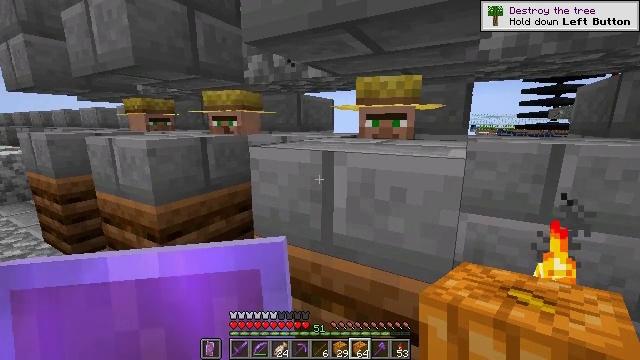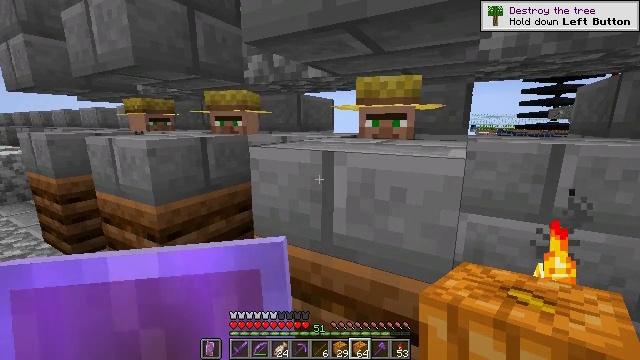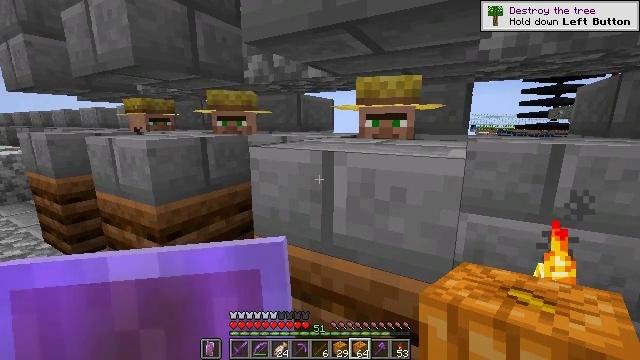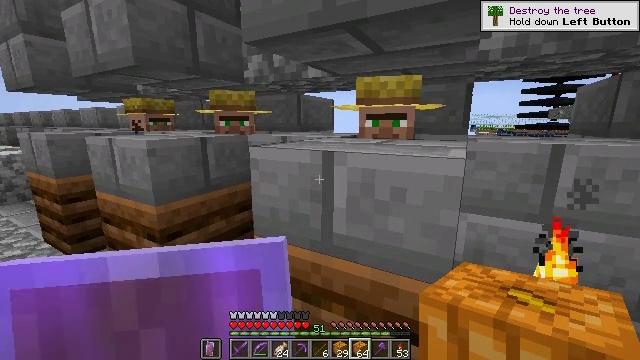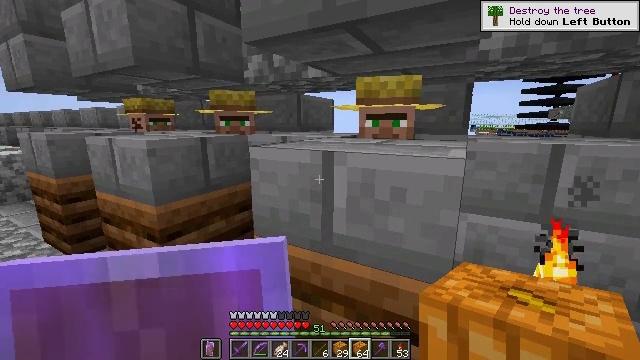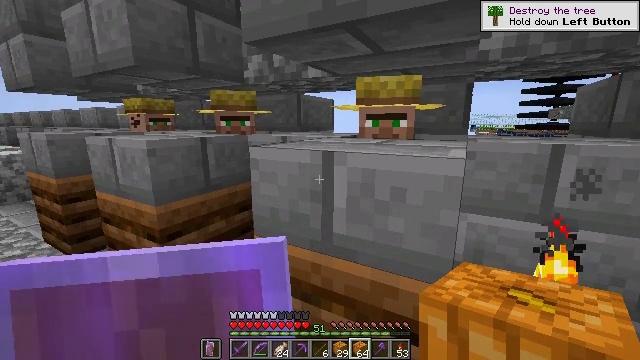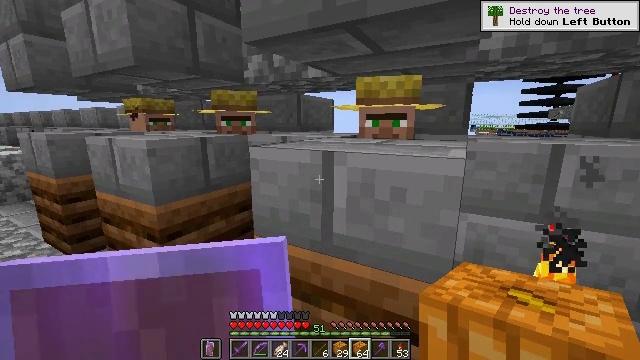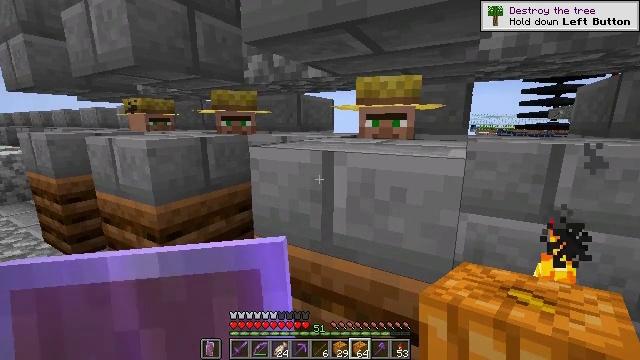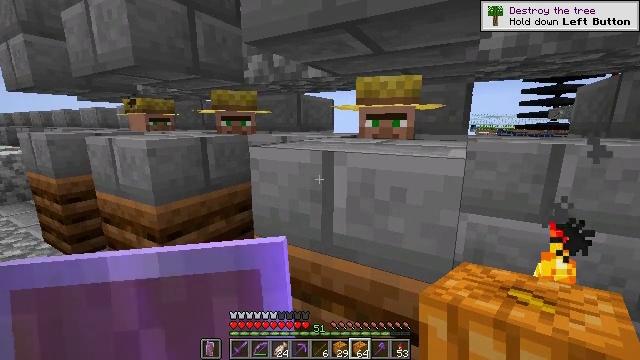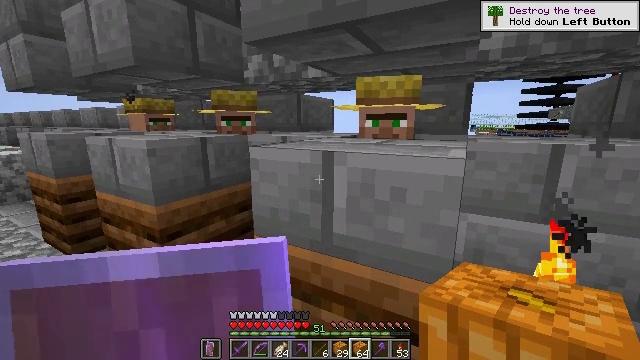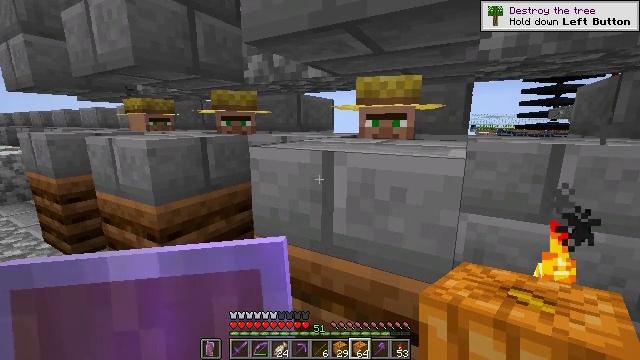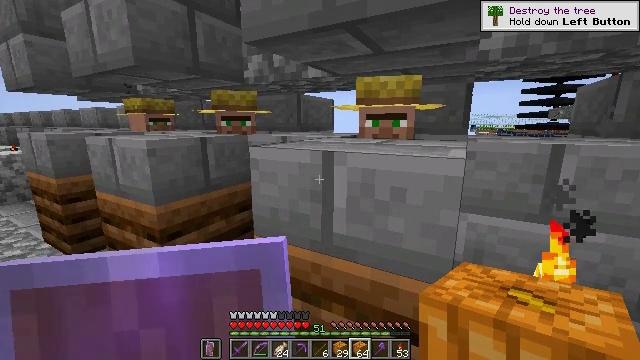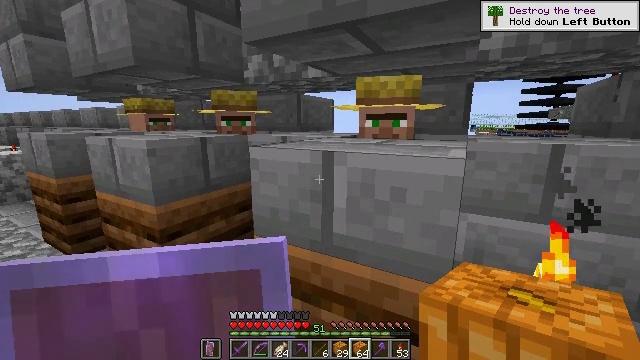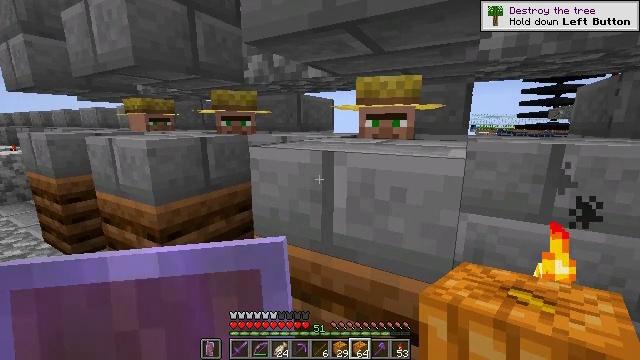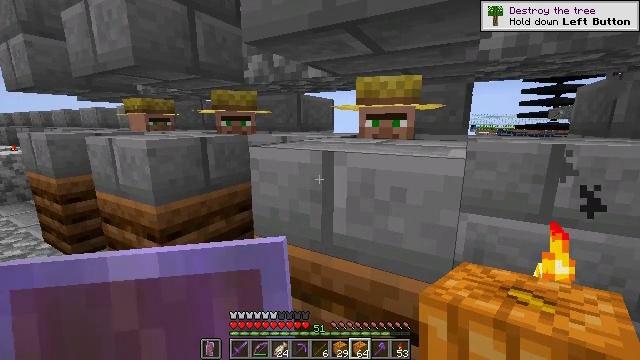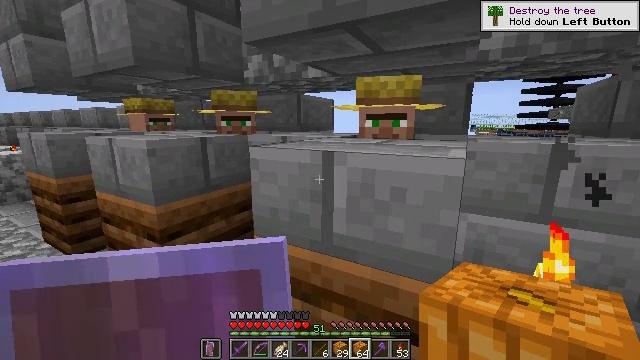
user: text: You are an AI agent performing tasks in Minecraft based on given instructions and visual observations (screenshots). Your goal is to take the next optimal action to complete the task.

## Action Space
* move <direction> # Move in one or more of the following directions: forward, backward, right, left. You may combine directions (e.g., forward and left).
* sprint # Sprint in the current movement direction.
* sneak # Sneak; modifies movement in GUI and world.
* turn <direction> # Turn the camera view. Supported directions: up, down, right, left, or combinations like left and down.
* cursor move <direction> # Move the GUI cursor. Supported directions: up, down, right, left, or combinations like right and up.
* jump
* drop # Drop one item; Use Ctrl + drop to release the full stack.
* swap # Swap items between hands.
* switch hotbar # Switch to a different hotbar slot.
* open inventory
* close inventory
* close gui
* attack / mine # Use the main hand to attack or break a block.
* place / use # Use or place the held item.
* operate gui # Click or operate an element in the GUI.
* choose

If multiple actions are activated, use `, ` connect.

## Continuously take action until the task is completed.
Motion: motion action
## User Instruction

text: Turn iron nuggets and a torch into a lantern via the crafting table.
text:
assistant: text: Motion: no_op
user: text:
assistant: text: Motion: no_op
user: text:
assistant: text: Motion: no_op
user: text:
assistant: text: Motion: no_op
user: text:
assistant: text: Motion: no_op
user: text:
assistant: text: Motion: no_op
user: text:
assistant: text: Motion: no_op
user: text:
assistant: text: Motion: no_op
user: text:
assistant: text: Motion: no_op
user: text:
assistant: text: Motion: no_op
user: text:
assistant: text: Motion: no_op
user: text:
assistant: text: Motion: no_op
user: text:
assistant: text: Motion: no_op
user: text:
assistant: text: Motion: no_op
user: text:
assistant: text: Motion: no_op
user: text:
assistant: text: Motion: no_op
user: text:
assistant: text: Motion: no_op
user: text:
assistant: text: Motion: no_op
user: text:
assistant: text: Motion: no_op
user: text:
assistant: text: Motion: no_op
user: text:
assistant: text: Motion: no_op
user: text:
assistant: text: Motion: no_op
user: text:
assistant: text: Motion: no_op
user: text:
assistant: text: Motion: no_op
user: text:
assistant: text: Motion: no_op
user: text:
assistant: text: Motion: no_op
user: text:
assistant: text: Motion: no_op
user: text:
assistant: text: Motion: no_op
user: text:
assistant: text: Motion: no_op
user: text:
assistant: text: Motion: no_op